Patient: sex M, age 64
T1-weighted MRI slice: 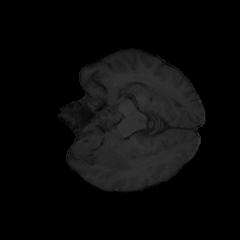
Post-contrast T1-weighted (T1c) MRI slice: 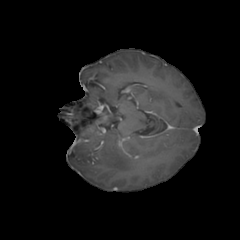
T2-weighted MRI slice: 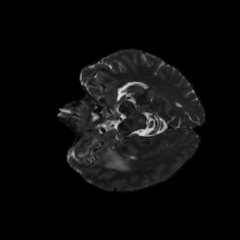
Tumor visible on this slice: yes
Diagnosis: Astrocytoma, IDH-mutant
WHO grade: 3